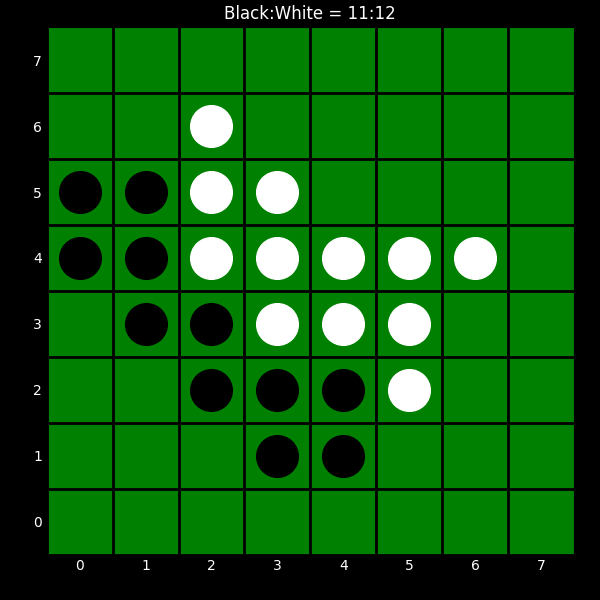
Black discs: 11
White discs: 12